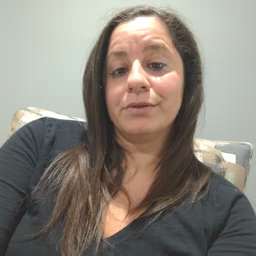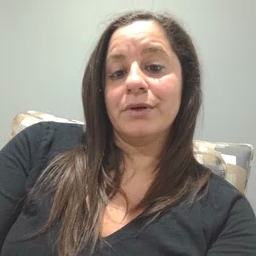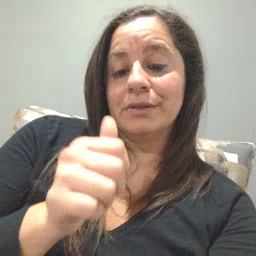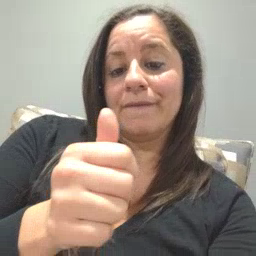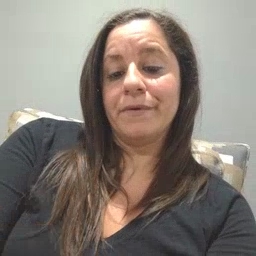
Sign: yourself